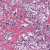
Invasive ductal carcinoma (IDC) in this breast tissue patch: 1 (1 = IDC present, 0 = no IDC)